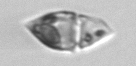
Label: Amphidinium